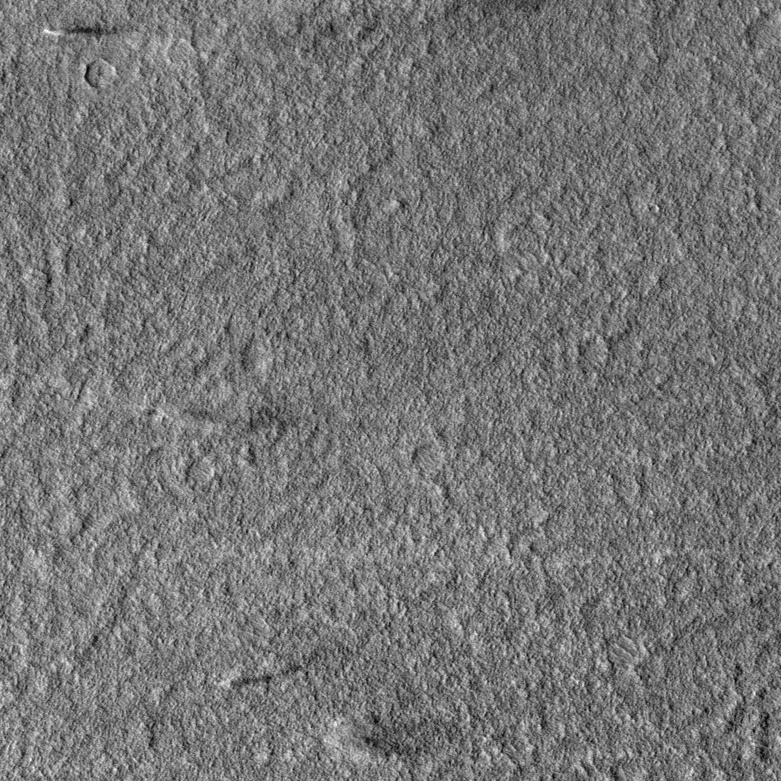
Label: dustdevil, dustdevil, dustdevil